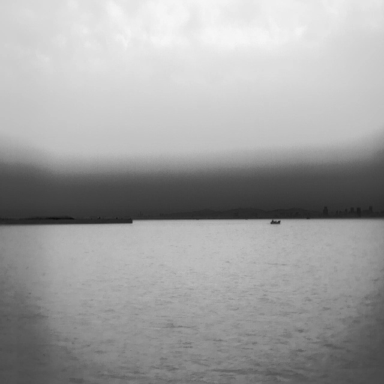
There are two bulk_carriers in the infrared image.